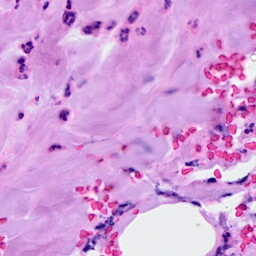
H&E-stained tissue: Breast